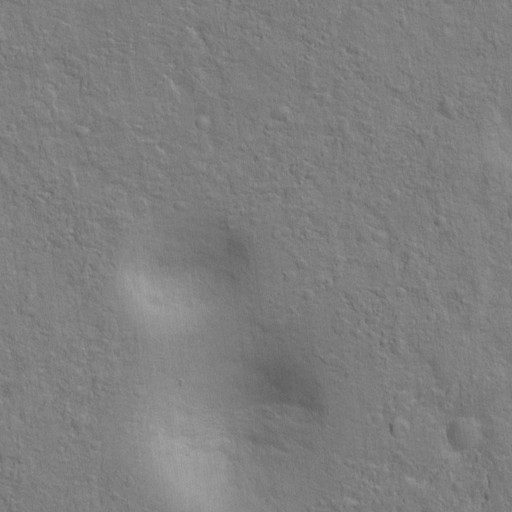
Classes present: Background, Cone